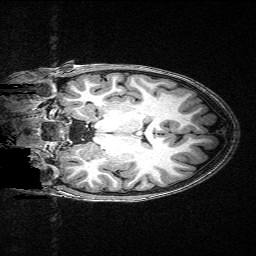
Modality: T1w
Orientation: coronal
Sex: female
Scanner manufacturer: siemens
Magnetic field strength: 3 T
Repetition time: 2.3 s
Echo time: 0.00336 s